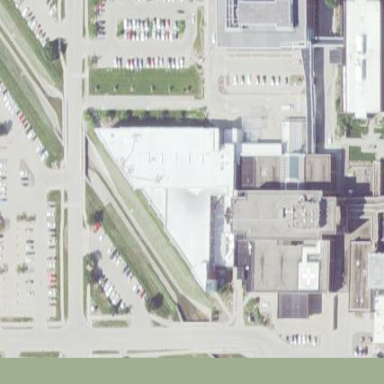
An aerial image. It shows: Healthcare facility identified as hospital.